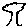
Label: tree